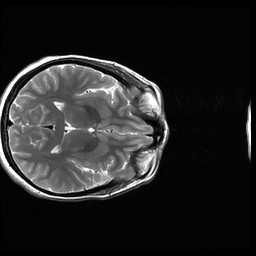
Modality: T2w
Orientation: axial
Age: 35
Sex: female
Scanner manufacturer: ge
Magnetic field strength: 3 T
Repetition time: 5.192 s
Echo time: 0.1003 s